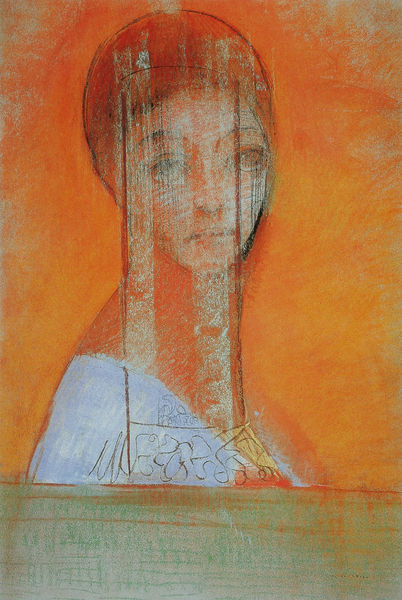
Titel: Frau mit Schleier
Künstler: Odilon Redon
Standort: Otterlo
Institution: Kröller-Müller Museum
Schlagwörter: gemälde, kopf, mann, weiß, gelb, grün, landschaft, mädchen, braun, bunt, frau, frisur, grau, haar, hintergrund, hut, kleid, kreide, licht, mund, nase, orange, pastell, schwarz, skizze, stirn, zeichnung, blick, dame, rot, schleier, tuch, beige, haube, muster, jung, wand, augen, band, bluse, gesicht, spitze, trauer, bild, bildnis, hals, portrait, porträt, schauen, vorhang, natur, auge, haare, augenbrauen, en face, kinn, lippen, schulter, schultern, schön, traurig, oval, dutt, wangen, ruhe, tüll, farbe, grafik, dekoration, braut, schmal, brauen, büste, face, dekor, melancholie, melancholisch, blanc, dreiviertel, seite, malen, stift, halbporträt, erscheinung, verborgen, hochzeit, femme, verdeckt, verschleiert, dekorativ, munch, voile, esquisse, ornge, farbstift, heirat, triste, visage, crayon, verblasst, pastel, träne, graffiti, muslime, porfil, regard, halsx, augengesicht, tuchschulter